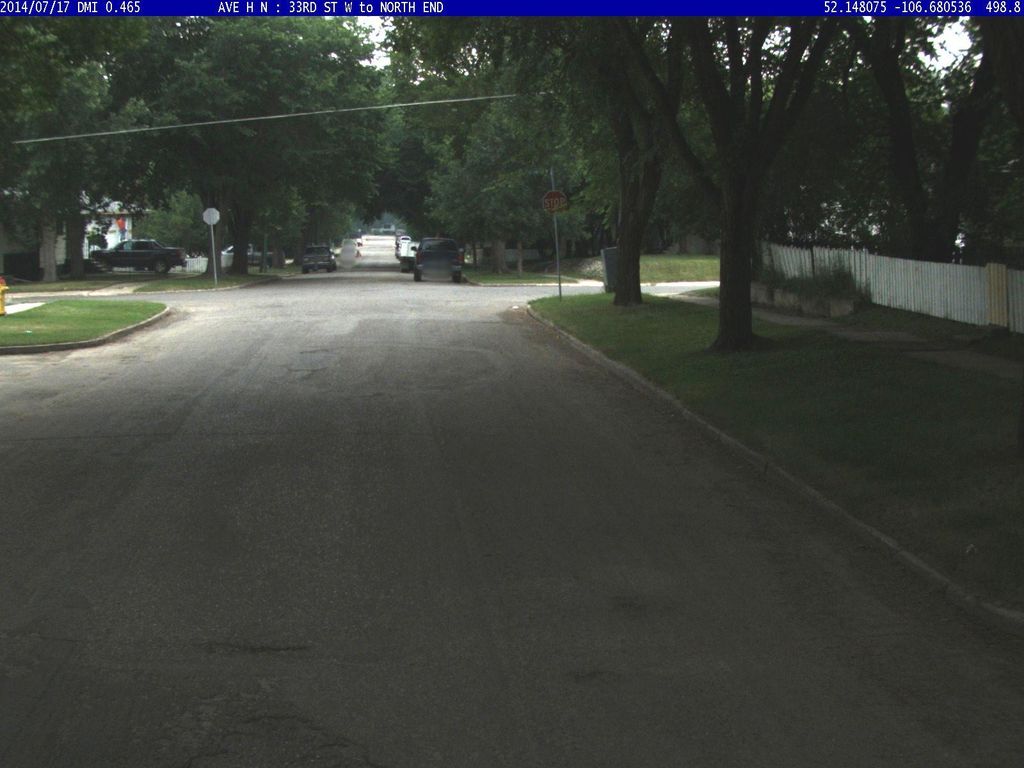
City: saskatoon